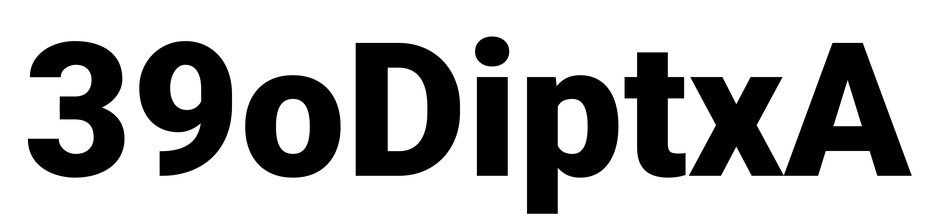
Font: Roboto_Black